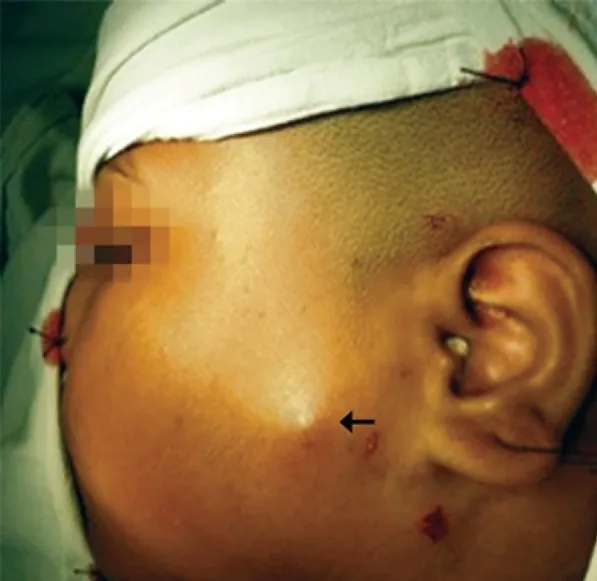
The pre-operative image shows a diffuse swelling in the left pre-auricular region producing an impression of a parotid mass. Note the "tent sign" (arrow). The skin appears taut and stretched. On careful examination, a faint bluish tinge over the lesion could be seen.
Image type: medical_photograph (other_medical_photograph)